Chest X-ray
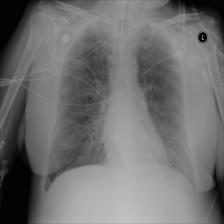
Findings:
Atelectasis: negative
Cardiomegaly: negative
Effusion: negative
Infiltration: negative
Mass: negative
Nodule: negative
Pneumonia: negative
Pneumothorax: negative
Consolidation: positive
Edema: negative
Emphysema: negative
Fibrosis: negative
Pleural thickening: negative
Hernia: negative